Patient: sex F, age 59
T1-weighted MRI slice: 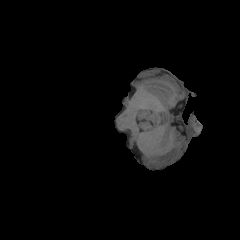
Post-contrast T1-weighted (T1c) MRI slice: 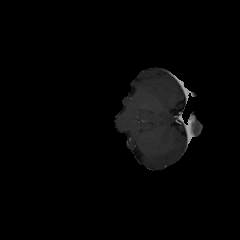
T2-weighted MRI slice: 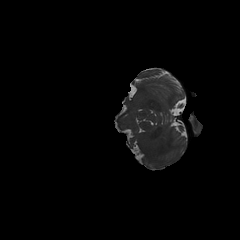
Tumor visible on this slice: no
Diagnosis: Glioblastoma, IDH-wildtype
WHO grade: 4